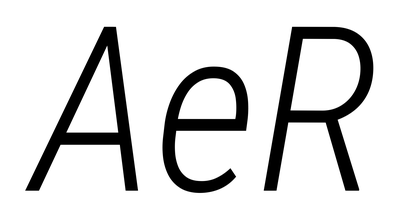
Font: Roboto-Italic_Condensed_Light_Italic